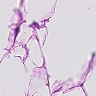
Metastatic tissue present: no